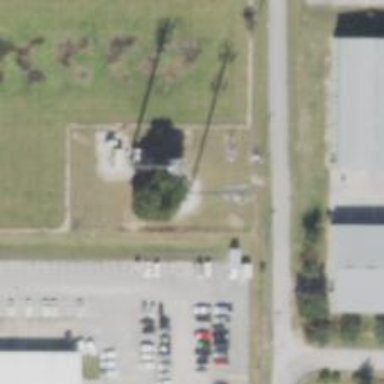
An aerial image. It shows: Mast tower used for communication.